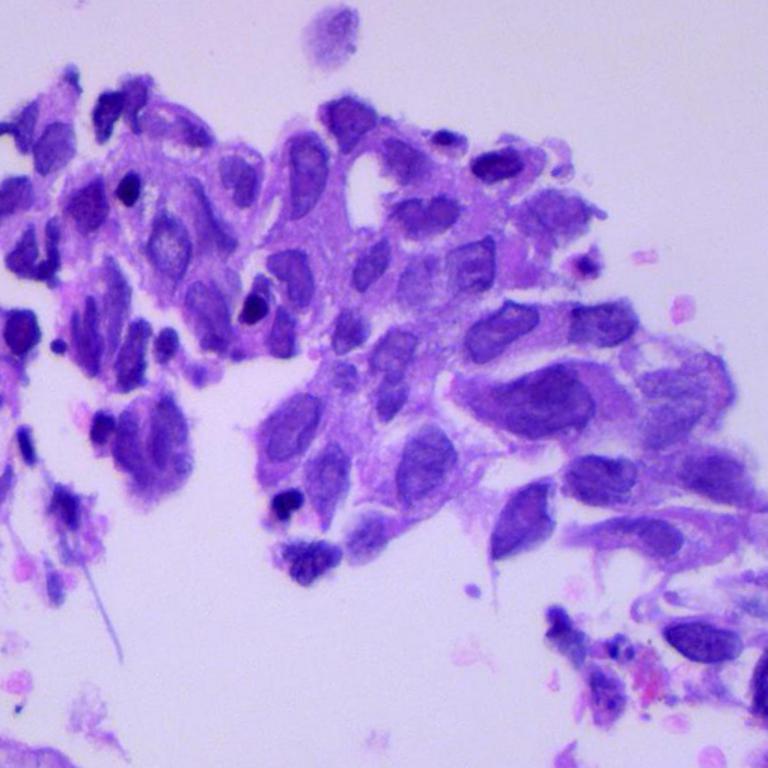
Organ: lung
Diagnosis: adenocarcinomas